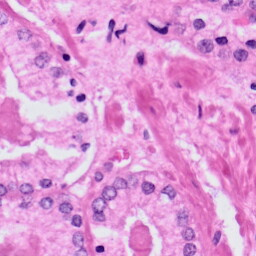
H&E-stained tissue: Prostate